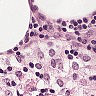
Metastatic tissue present: no